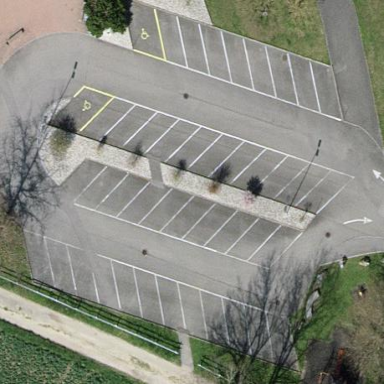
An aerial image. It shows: Parking area with asphalt surface.